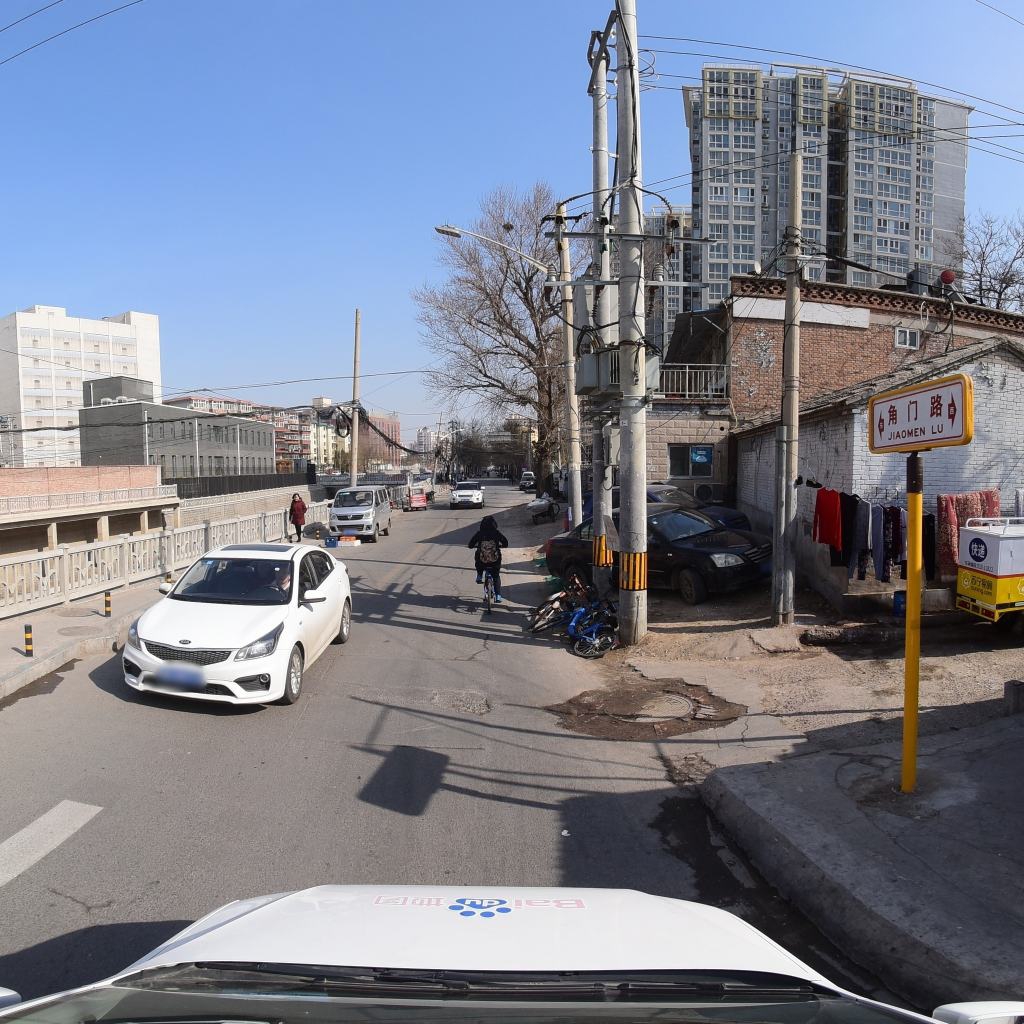
Region: Fengtai
Road damage annotations: longitudinal crack, manhole cover, transverse crack, manhole cover, pothole, manhole cover